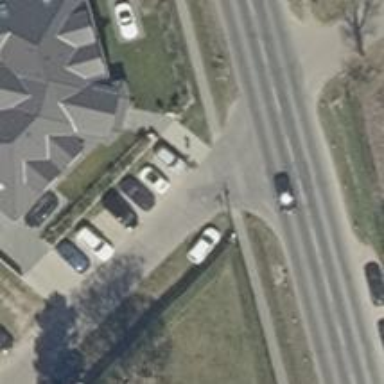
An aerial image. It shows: Asphalt road in residential area.